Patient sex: M
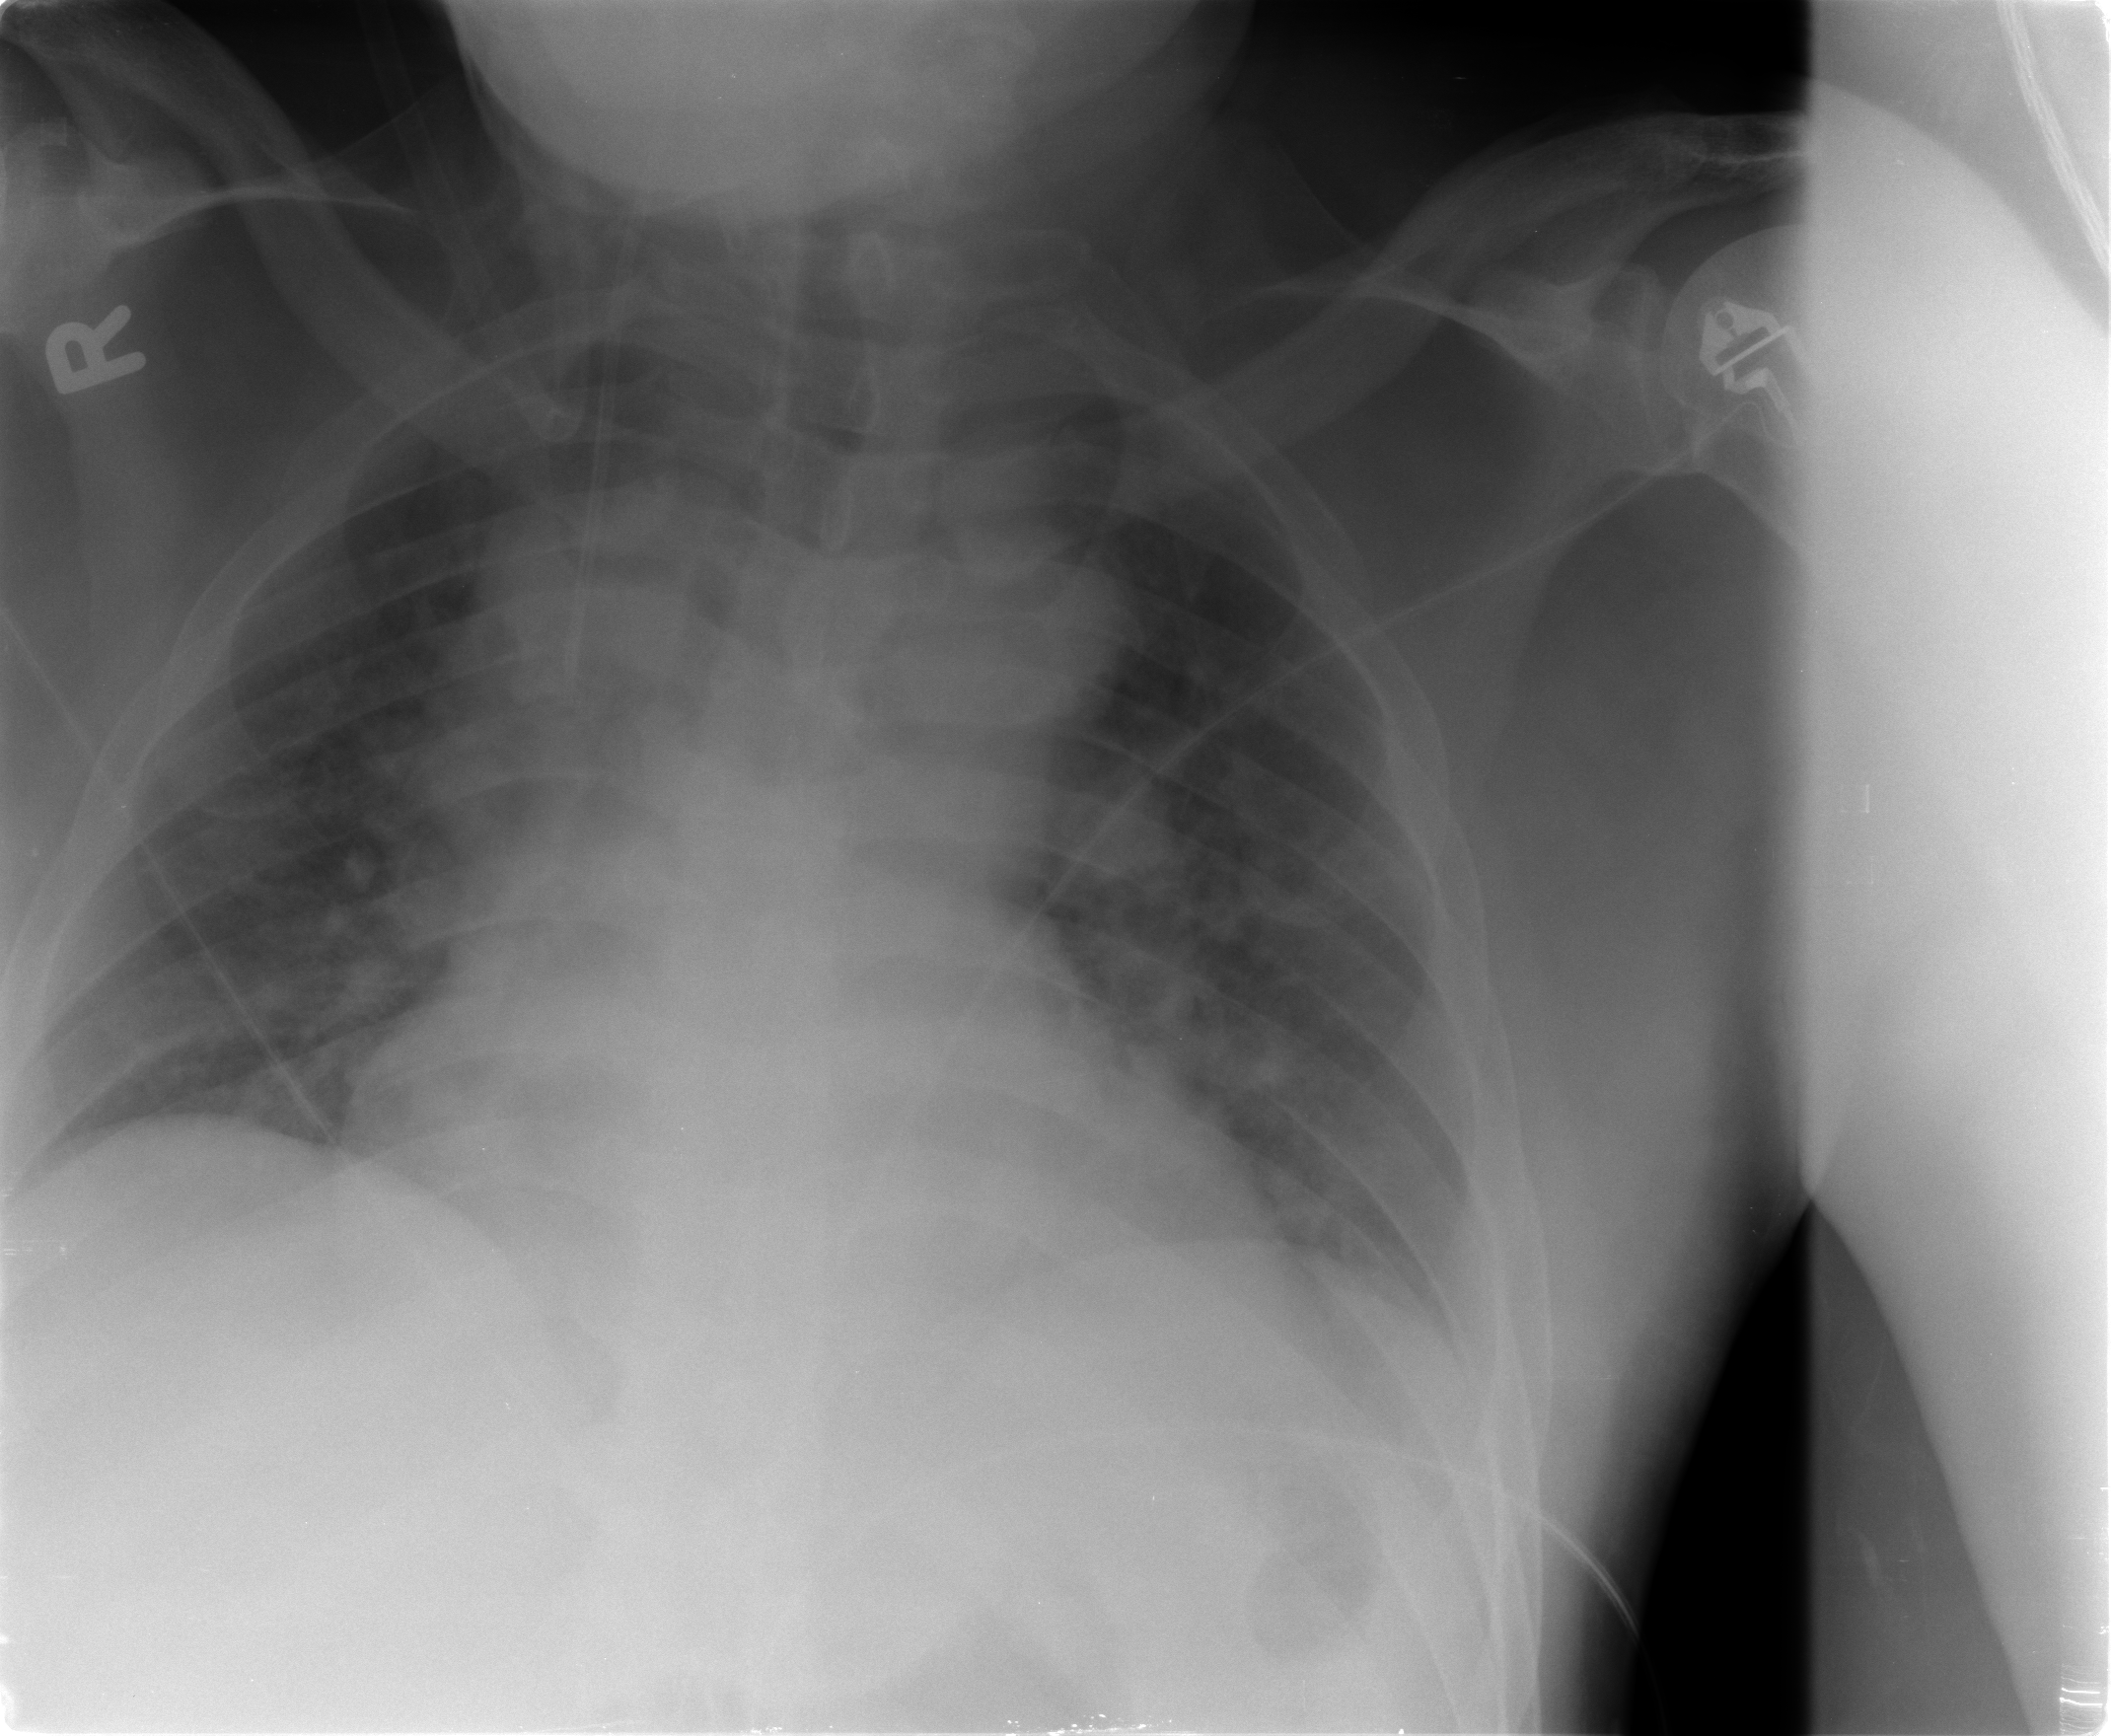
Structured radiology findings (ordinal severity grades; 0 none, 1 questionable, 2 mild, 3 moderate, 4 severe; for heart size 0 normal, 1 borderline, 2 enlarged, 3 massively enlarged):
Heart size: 3
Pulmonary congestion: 2
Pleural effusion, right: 0
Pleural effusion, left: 0
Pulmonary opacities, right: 3
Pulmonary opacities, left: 3
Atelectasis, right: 2
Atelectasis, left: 2